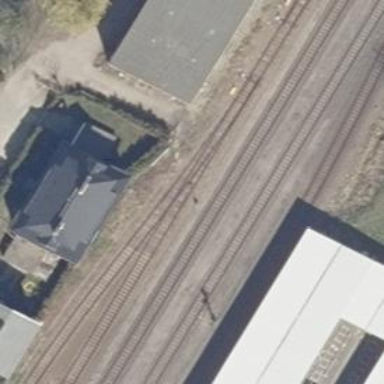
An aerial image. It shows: Railway signal.